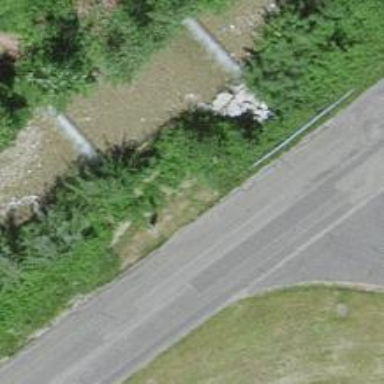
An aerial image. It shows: Bus stop along the road.